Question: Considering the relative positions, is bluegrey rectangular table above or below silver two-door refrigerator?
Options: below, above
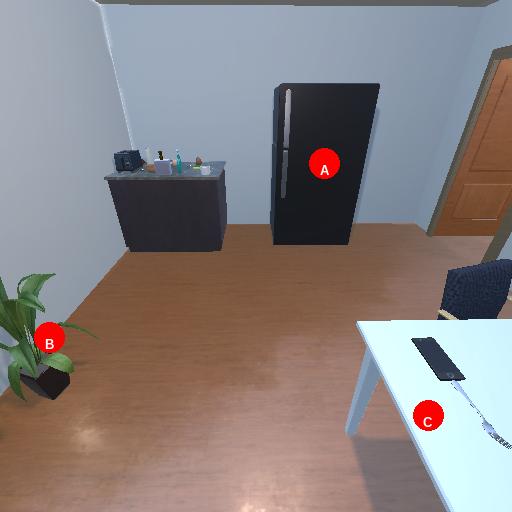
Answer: below